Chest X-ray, PA view. Patient: 57 years old, sex M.
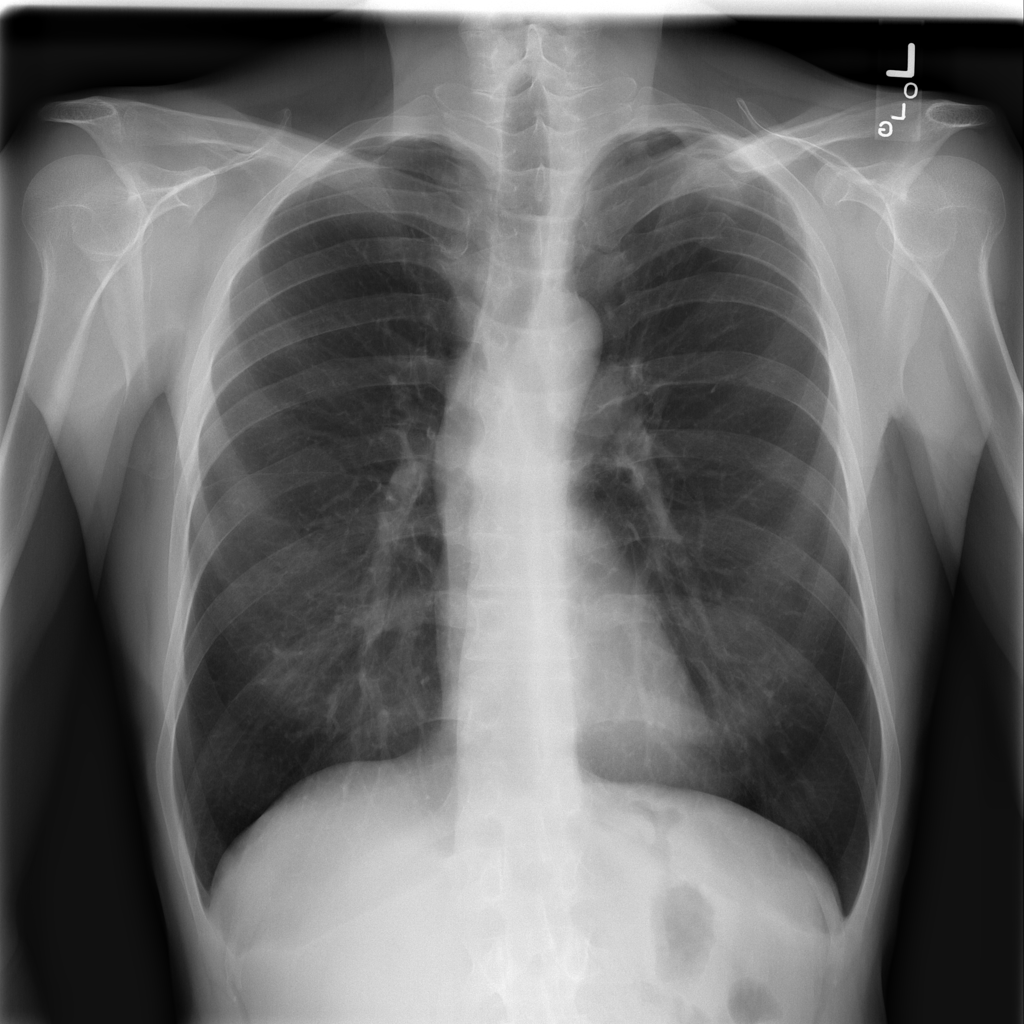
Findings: No Finding